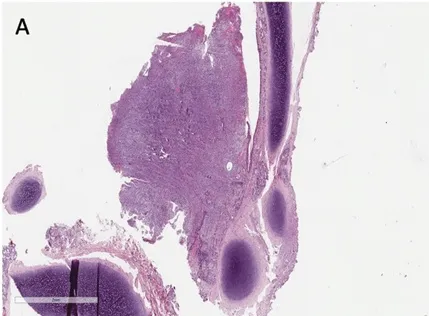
The lesion has a moderate cellularity with a fibrohistiocytic appearance composed by spindle cells (myofibroblasts) and a variable numbers of plasma cells, lymphocytes, histiocytes admixed; the stroma is focally myxoid (magnification 200 x.
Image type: pathology (h&e)